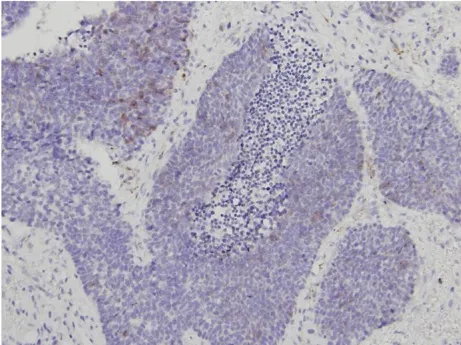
Negative for cytokeratin (CK)7, CK20, chromogranin, synaptophysin, CK5/6, p63, S-100 and CD99 (magnification, x200).
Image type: pathology (immunostaining)